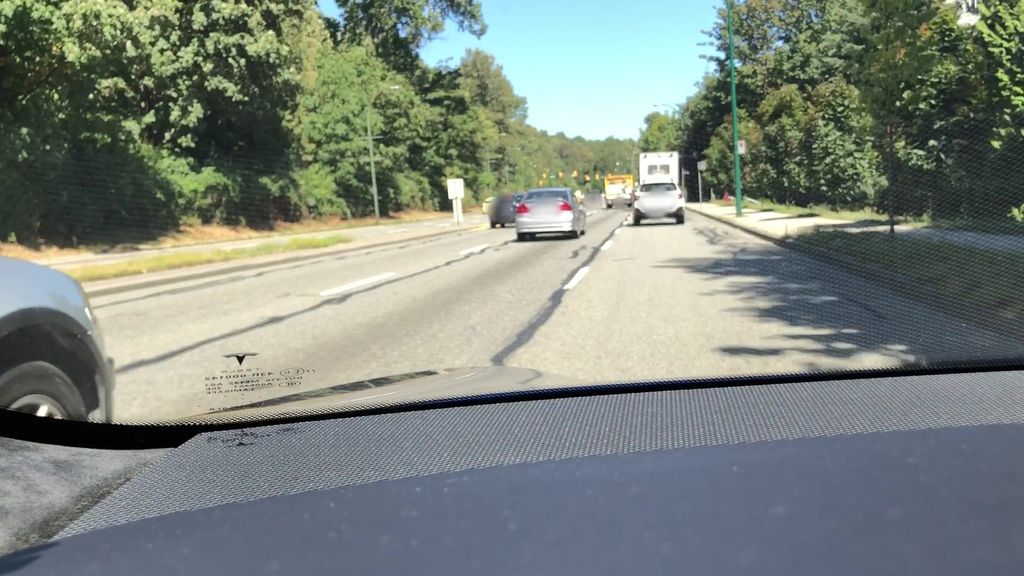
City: vancouver